Question: So i have a table that would determine the of a Depending on the ,
Lets Say from 'January to february it's Region code would be 1,' 'from February to March it would be 2' and 'for the month of april upto date would be 3'
so here is the sample look of the table

i have a code that gets the data from a table, but what i want to achieve is that if the LoanDate of the selected Data is within the Dates above (between fld_Datefrom and fld_Dateto) it would use the fld_BranchRegion that is indicated like above above. (EG. the Loandate of the date is '2013-01-12 00:00:00' it would use the RegionCode as indicated above and if the data is '2013-02-04 00:00:00' it would use the Region code
here is the code i use
'''
SELECT
TE.LOAN
,bp.REGION
,BP.ID
,TE.AMOUNT
,te.ID
FROM #TrackExpired TE
inner join Transactions.TBLMAIN PM
on TE.ID = PM.ID
inner join #track BP
on BP.ID=cast(TE.ID/1000000000000 as decimal(38,0))
WHERE ((cast(TE.EXPIRATION as date) < cast(TE.newloandate as date))
OR(TE.NewLoanDate is null and (cast(TE.EXPIRATION as date) < cast(PM.REDEEMED as date))) or ((TE.NewLoanDate is null and PM.REDEEMED is null) and (PM.STATUS = 7 or PM.STATUS = 5)) )
'''
The problem with this is that it generates duplicate values so i have 3 occurances of the dates in the table the number of the Data is also outputted 3 times with different Region Code!!
Based on the loan date of the Data.**
i just want to achieve that instead of outputting all of the region code, it would just use the Region code that is between the ranges based on the table provided..
Any Help? or other approach?? thank you!. sorry im new to SQL.
here is the code to create the temp tables.
'''
SELECT PH.ID
,PH.LOAN
,PH.EXPIRATION
,PH.AMOUNT
,(SELECT T3.LOAN FROM Transactions.HISTO T3 INNER JOIN
(
SELECT MIN(T2.ID) as pawnhisto
FROM Transactions.HISTO T2
WHERE T2.ID > PH.ID
AND PH.ID = T2.ID
) T4
ON T4.pawnhisto = T3.ID
)as 'NewLoanDate'
INTO #TrackExpired
FROM Transactions.HISTO PH
INNER JOIN Transactions.MAIN PM
ON PM.ID=PH.ID
WHERE YEAR(PH.LOAN) = @YEAR
'''
'''
Select bt.CODE
,bp.ID
,AREA
,REGION
,NCODE
,FROM
,isnull(fld_Dateto,GETDATE()) as fld_Dateto
into #sort
from Transactions.tbl_BranchTracking bt
inner join Reference.tbl_BranchProfiles bp
on bt.CODE = bp.CODE
Select * into #track from #sort
where @YEAR >= year(FROM)
and
@YEAR <= year(fld_Dateto)
'''
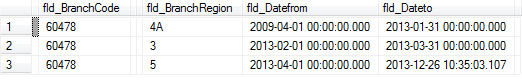
Answer: '''
create table #LoanTable (
ID int not null,
RegionCode nvarchar(50) not null,
LoanDate datetime not null
);
insert into #LoanTable values
(1,'5','10/01/2014'),
(2,'5','10/18/2014'),
(3,'5','10/02/2014'),
(4,'3','04/11/2014'),
(5,'3','04/05/2014'),
(6,'4A','01/09/2014'),
(7,'4A','01/05/2014')
create table #LoanDetailsTable (
ID int not null,
LoanAmount INT not null,
LoanDate datetime not null
);
insert into #LoanDetailsTable values
(1,5000,'10/15/2014'),
(2,1000,'10/11/2014'),
(3,2000,'10/09/2014'),
(4,1500,'04/13/2014'),
(5,5000,'04/17/2014'),
(6,500,'01/19/2014'),
(7,2500,'01/15/2014')
'''
'''
;With RegCode
AS
(
SELECT RegionCode, MAX(MONTH(LoanDate)) [Month]
FROM #LoanTable
GROUP BY RegionCode
)
SELECT LDT.* , RC.RegionCode
FROM #LoanDetailsTable LDT INNER JOIN RegCode RC
ON MONTH(LDT.LoanDate) = RC.[Month]
'''
'''
ID LoanAmount LoanDate RegionCode
1 5000 2014-10-15 00:00:00.000 5
2 1000 2014-10-11 00:00:00.000 5
3 2000 2014-10-09 00:00:00.000 5
4 1500 2014-04-13 00:00:00.000 3
5 5000 2014-04-17 00:00:00.000 3
6 500 2014-01-19 00:00:00.000 4A
7 2500 2014-01-15 00:00:00.000 4A
'''
Using CTE extract the Month part of the date along with Region Code associated with it, then join it with you data table on Month of the loan date and extracted month in cte and get the Region code whatever it is at that time. happy days :)